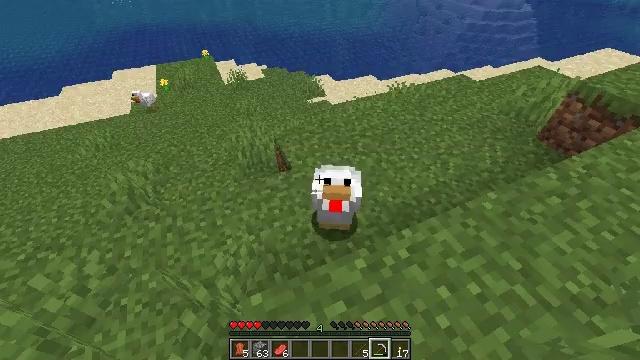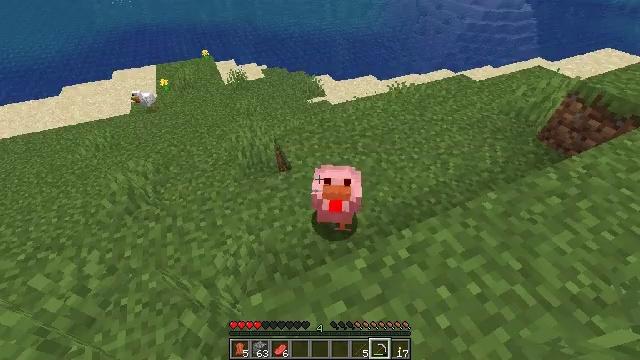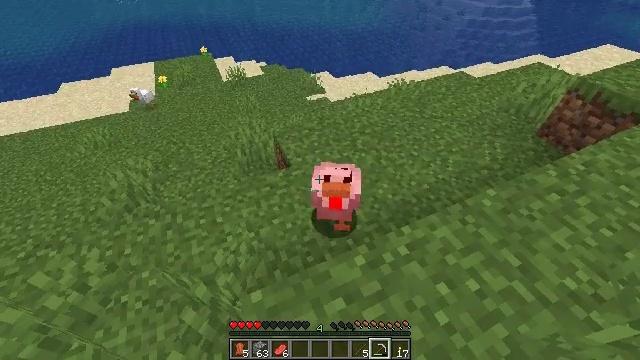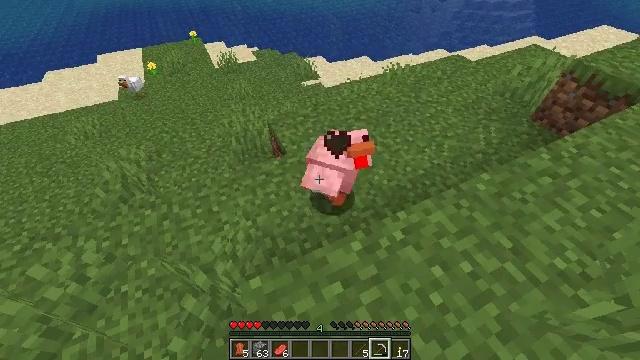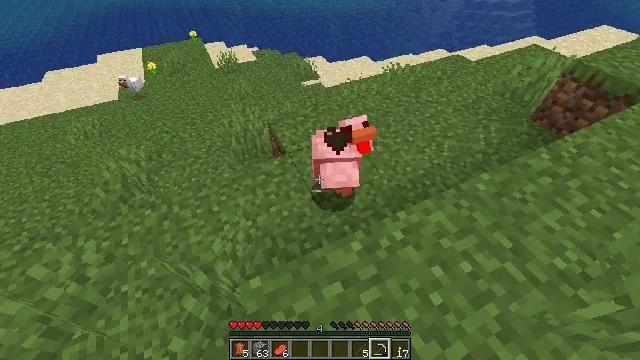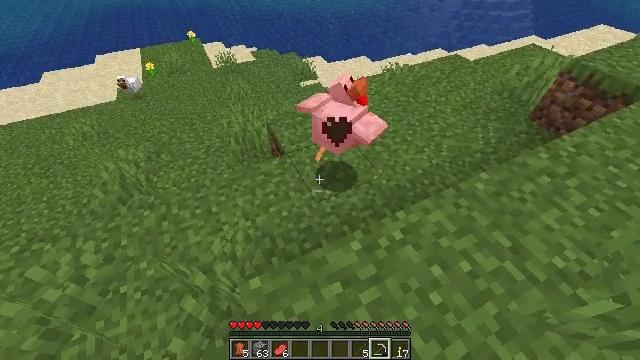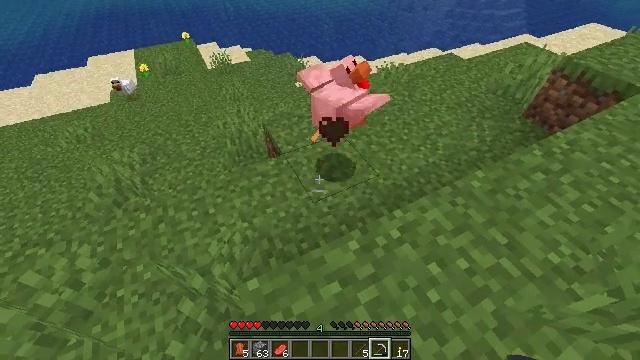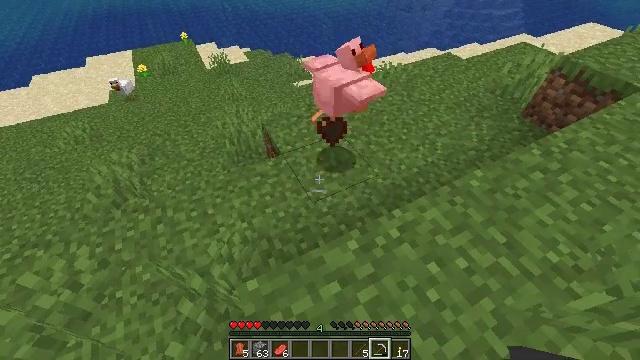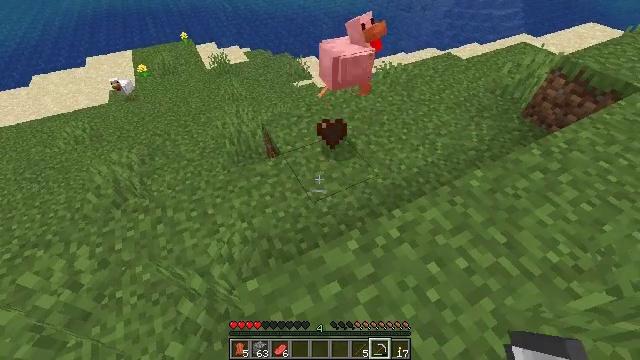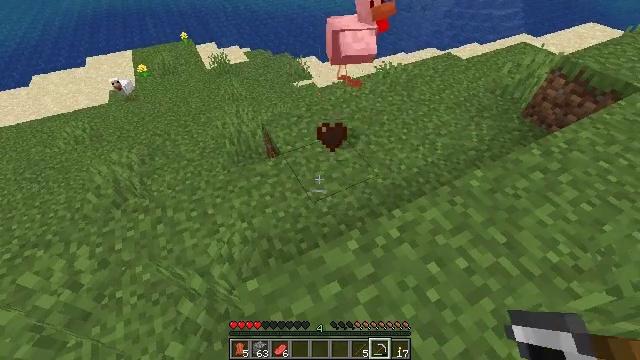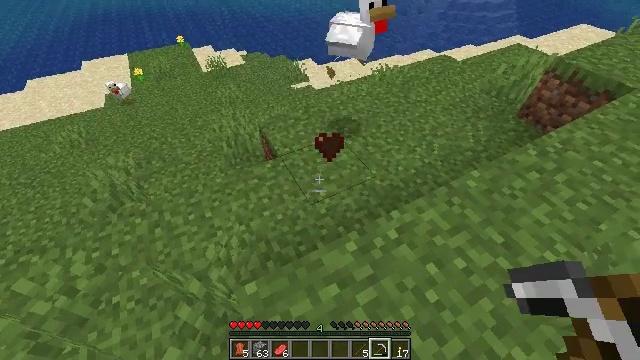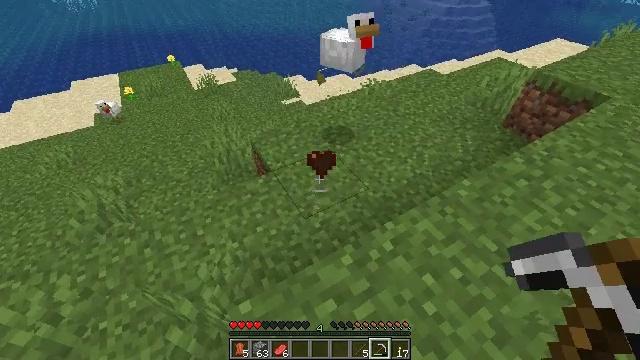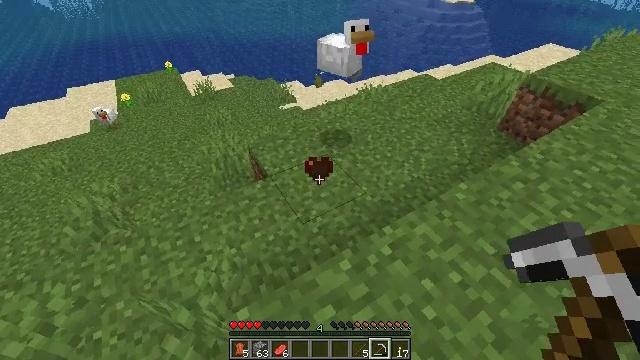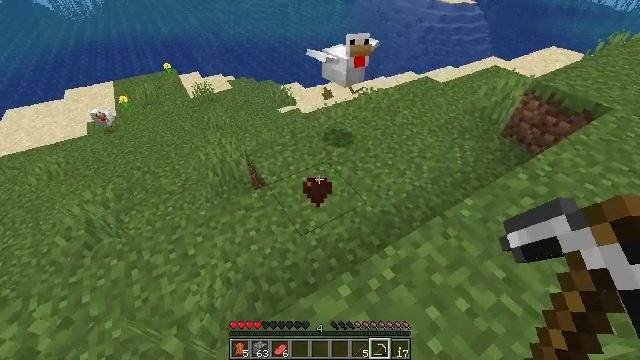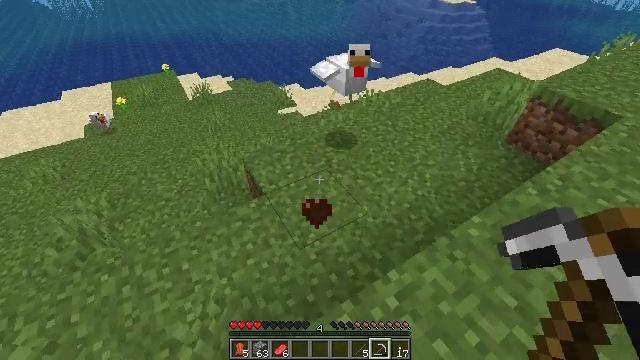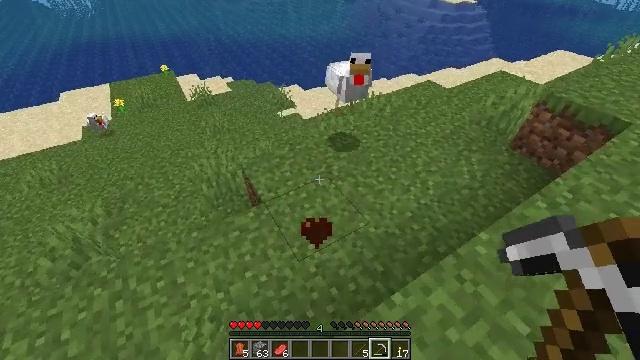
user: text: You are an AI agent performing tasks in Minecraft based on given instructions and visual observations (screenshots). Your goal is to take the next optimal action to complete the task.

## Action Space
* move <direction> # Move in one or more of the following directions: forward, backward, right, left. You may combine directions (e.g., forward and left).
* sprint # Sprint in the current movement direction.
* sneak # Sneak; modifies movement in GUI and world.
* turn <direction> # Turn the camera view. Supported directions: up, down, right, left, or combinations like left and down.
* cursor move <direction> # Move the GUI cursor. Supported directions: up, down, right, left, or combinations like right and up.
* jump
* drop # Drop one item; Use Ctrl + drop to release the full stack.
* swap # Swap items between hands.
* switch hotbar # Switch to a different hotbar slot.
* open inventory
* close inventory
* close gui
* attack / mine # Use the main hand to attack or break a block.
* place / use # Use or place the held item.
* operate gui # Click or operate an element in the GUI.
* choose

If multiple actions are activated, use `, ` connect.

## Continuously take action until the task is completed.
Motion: motion action
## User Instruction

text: Hunt animals.
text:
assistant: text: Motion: no_op
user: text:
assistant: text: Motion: no_op
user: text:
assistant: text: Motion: turn right and down
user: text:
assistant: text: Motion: no_op
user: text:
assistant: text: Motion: no_op
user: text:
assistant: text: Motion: turn right
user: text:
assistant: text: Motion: no_op
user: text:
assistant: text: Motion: no_op
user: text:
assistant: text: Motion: no_op
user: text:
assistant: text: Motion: no_op
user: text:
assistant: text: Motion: turn right and up
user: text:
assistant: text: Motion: move forward, turn up
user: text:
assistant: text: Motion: move forward
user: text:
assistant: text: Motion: move forward
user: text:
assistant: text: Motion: move forward
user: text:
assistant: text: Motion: move forward
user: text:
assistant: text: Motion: move forward
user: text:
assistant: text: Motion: no_op
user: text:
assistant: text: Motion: no_op
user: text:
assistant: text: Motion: turn right and up
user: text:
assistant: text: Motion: move forward, turn right and up
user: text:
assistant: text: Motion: move forward, turn up
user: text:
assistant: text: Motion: move forward, turn right and up
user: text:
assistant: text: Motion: move forward, turn right
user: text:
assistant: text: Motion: move forward, turn right
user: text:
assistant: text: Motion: no_op
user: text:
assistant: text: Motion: no_op
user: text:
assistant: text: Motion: turn right and up
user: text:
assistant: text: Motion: turn right and up
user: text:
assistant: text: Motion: move forward, turn right and up